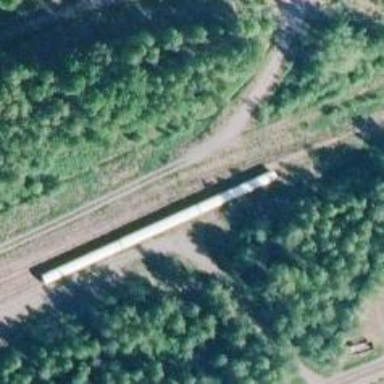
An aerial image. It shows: Abandoned railway yard with Class tracks.